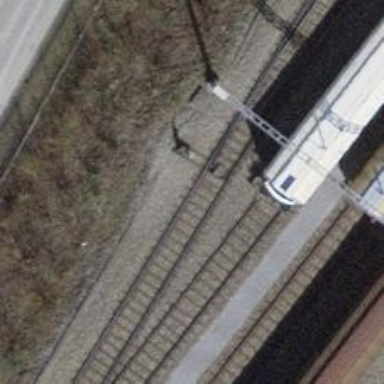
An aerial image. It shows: Railway switch.